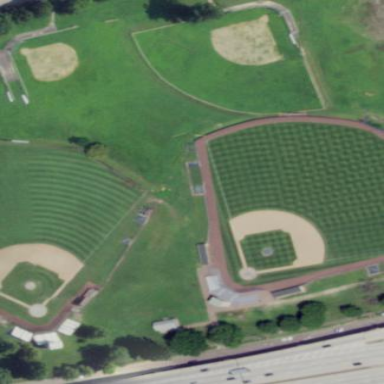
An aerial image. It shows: Baseball pitch for leisure land.